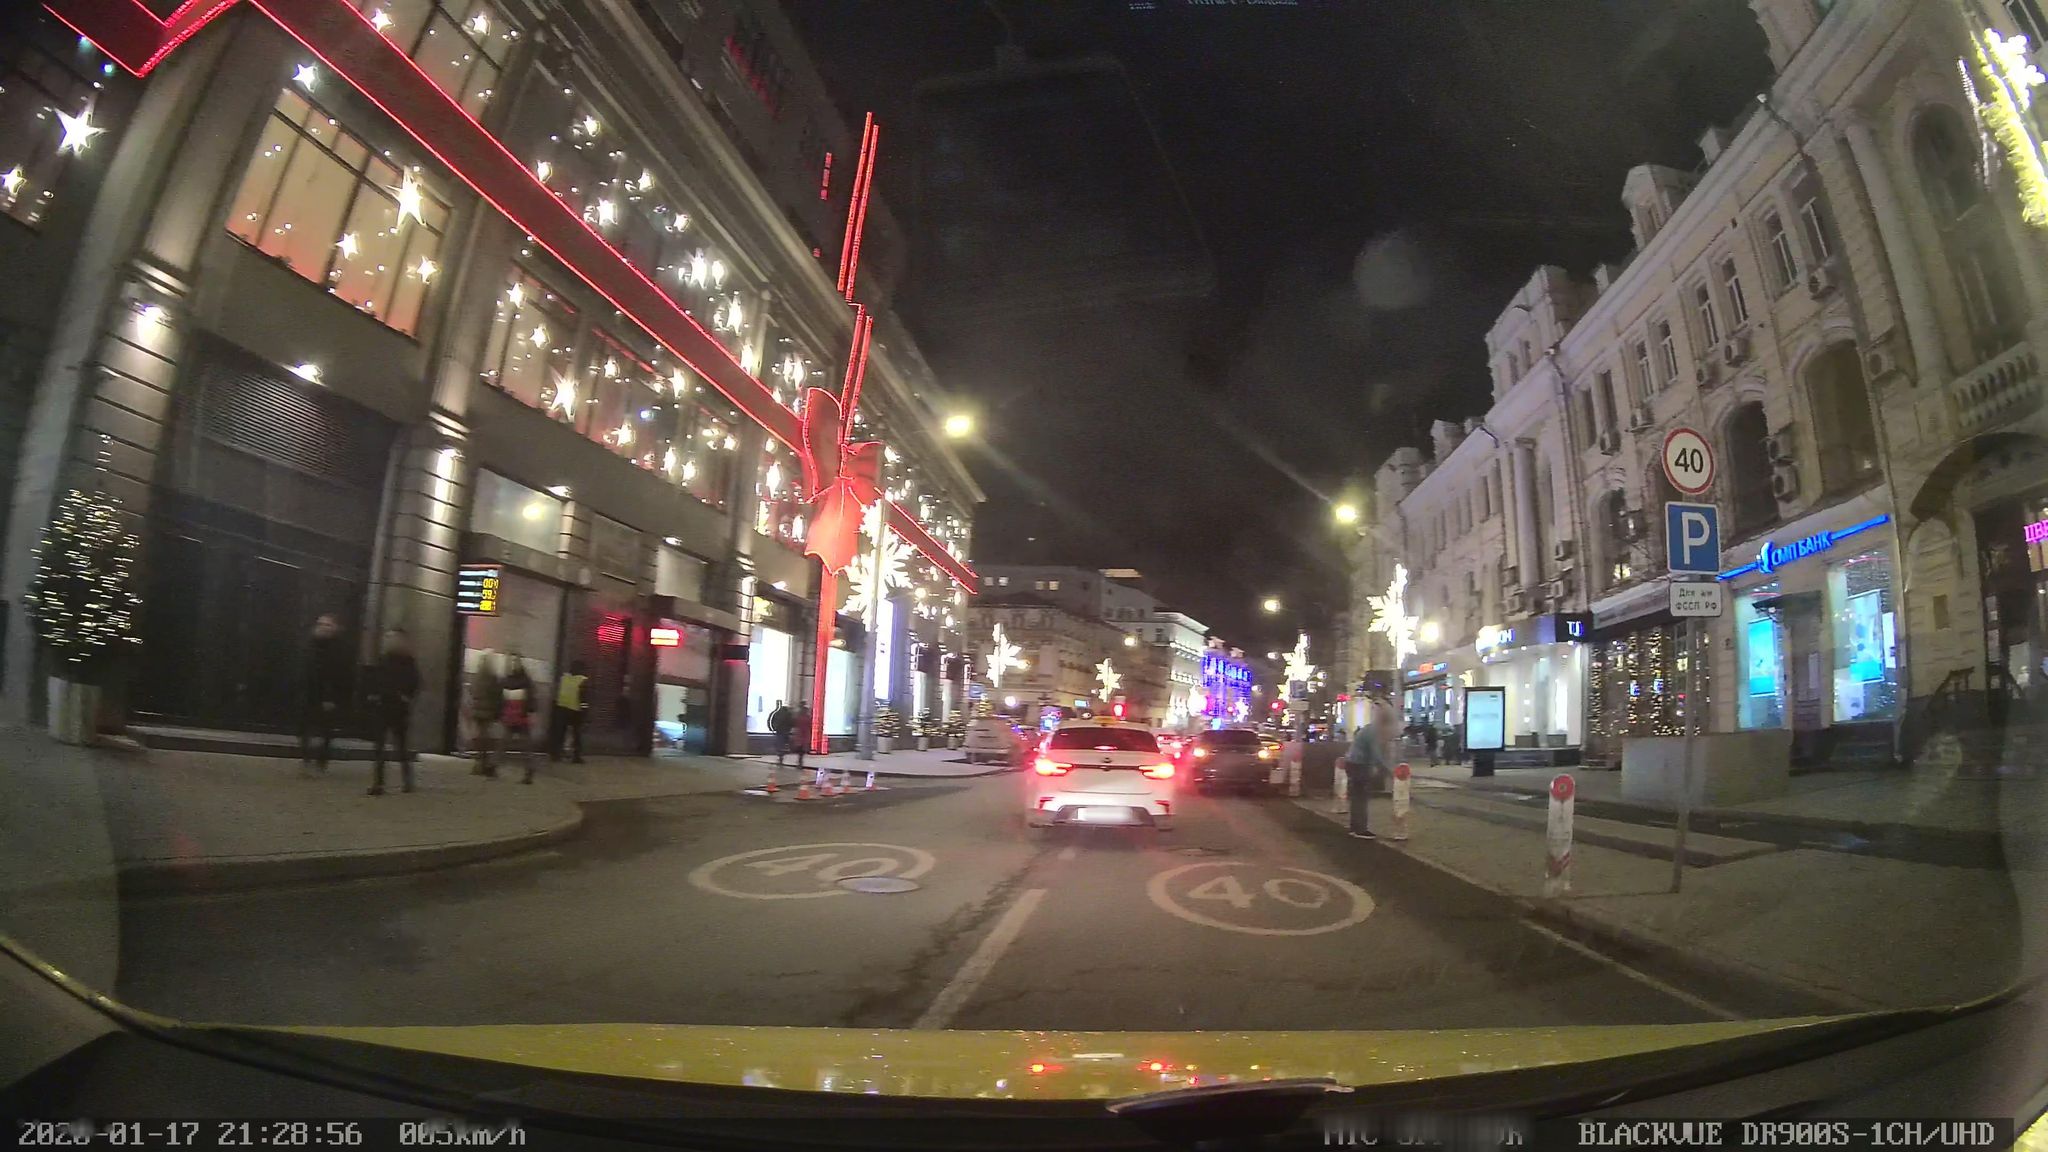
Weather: clear
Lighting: night
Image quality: good
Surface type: driving surface
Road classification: footway
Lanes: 2
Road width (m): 4.5
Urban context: urban centre
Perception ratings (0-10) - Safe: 3.03, Lively: 6.53, Beautiful: 7.03, Boring: 0.34, Depressing: 7.42, Wealthy: 4.21